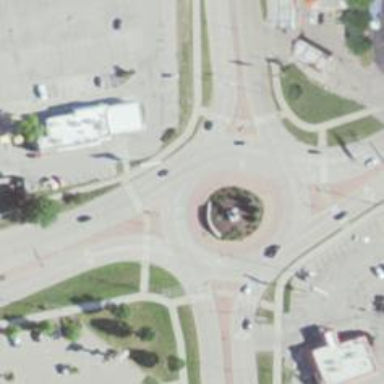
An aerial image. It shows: Primary highway intersecting roundabout.